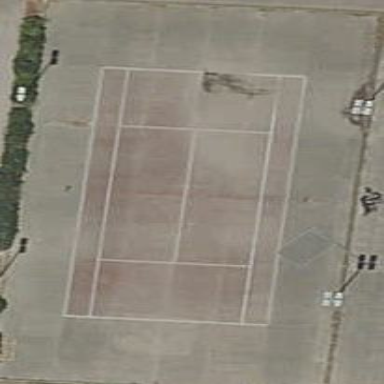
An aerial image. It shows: Tennis court on pitch.